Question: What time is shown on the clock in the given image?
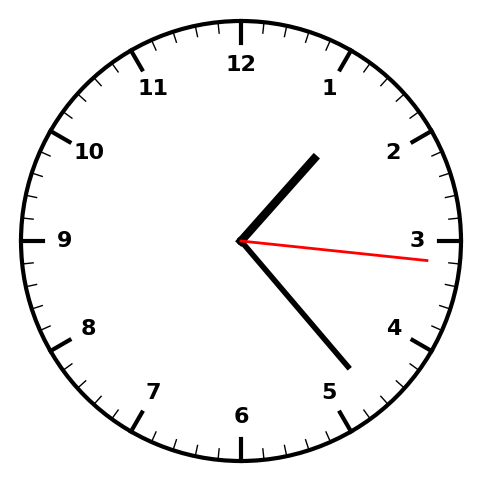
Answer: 01:23:16